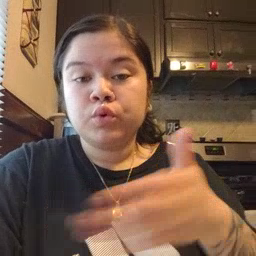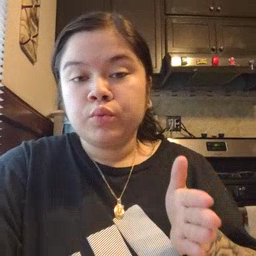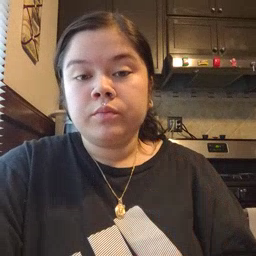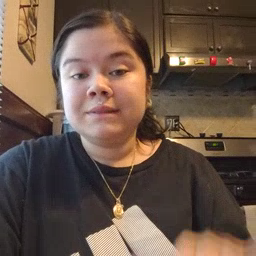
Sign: room